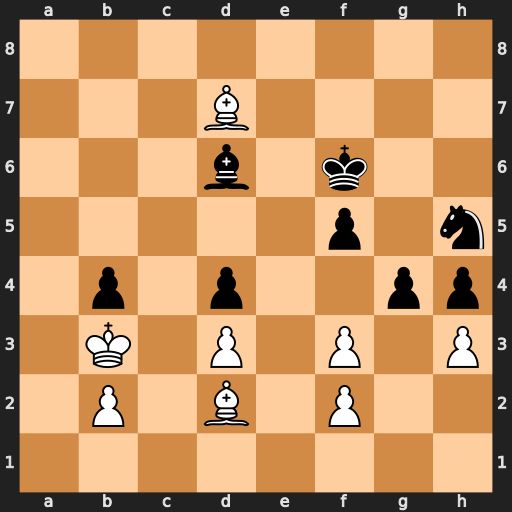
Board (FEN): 8/3B4/3b1k2/5p1n/1p1p2pp/1K1P1P1P/1P1B1P2/8
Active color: w
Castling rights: -
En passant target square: -
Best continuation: fxg4 fxg4 Bxg4